Question: We have an 'if statement' in our '$(document).ready( function()' that is not being executed. All other components of the function are working properly but this seems to fail every time. 'Firebug' shows no errors pertaining to the file and when a breakpoint is set, 'Firebug' briefly stops and then loads the page to 100%.
The statement is suppose to retrieve the proper 'HTML form' when the 'Login' button is hovered over and display it beneath the button. See screen shots. One shows the exact same script working on a different page, in a different '.js' file and one shows it not working but instead an 'undefined' message appearing. Both are in massive 'js' files, in the 'ready' function.

The '$(document).ready' function is 1600+ lines and the problem function is towards the bottom. Here are the statements:
'''
var dropdown = document.getElementsByClassName("login-mega-main");
if (dropdown[0] != null){
$.ajax({
url: '/public/login/dropdown_login.jsp',
method: 'GET',
success: function(response) {
dropdown[0].innerHTML=response.responseText;
},
failure: function(response){
dropdown[0].innerHTML="<p>Failed to login. Please click 'Login' link</p>";
}
});
}
'''
The fact that an 'undefined' message is appearing instead of the error message tells me that these statements aren't even being reached. And before you say something, yes that 'class' exists in the page. The working screenshot and the not-working screenshot have the same 'HTML' header.
'''
<li><a href="contact/index.jsp">Contact Us</a>
<li class="login-mega last"><a href="/public/user_profile.jsp"></a>
<div class="login-mega-main">
<div class="login-options">
<form id="login" name="j_security_form" action="/public/j_security_check" method="post" accept-charset="UTF-8">
<strong>Account Login</strong><br>
Username:<br>
<input type="text" name="j_username"><br>
Password:<br>
<input type="text" name="j_password"><br>
<br>
<input type="submit" value="Login"><br>
<br>
New users <a href="../user_registration.jsp">register here</a><br>
<a href="../forgot_password.jsp">Forgot password?</a>
<input type="hidden" name="auth_mode" value="basic">
<script>
var newloc = document.location.href;
newloc =newloc.replace('index.jsp','index.jsp');
document.write('<input type="hidden" name="orig_url" value="'+newloc+'">');
</script>
</form>
</div>
</div>
</li>
'''
My guess is that the parenthesis are thrown off somewhere but after hours of scouring we couldn't find anything. Since both pages (screenshots) are using identical 'HTML' code, we're really at a loss.
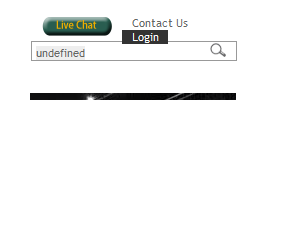
Answer: You are getting 'undefined' because 'response.responseText' is not defined . Just use 'response'
'''
var dropdown = document.getElementsByClassName("login-mega-main");
if (dropdown[0] != null){
$.ajax({
url: '/public/login/dropdown_login.jsp',
method: 'GET',
success: function(response) {
dropdown[0].innerHTML=response;
},
failure: function(response){
dropdown[0].innerHTML="<p>Failed to login. Please click 'Login' link</p>";
}
});
}
'''
For better understanding of jQuery <URL>